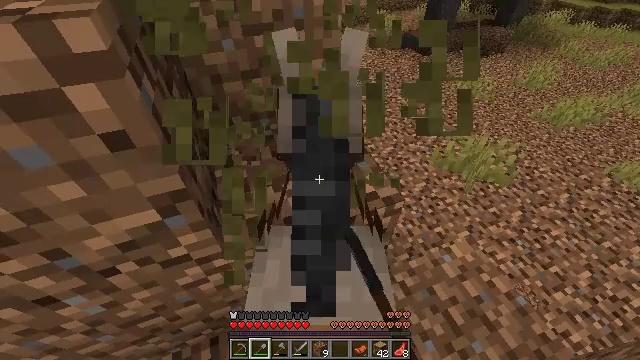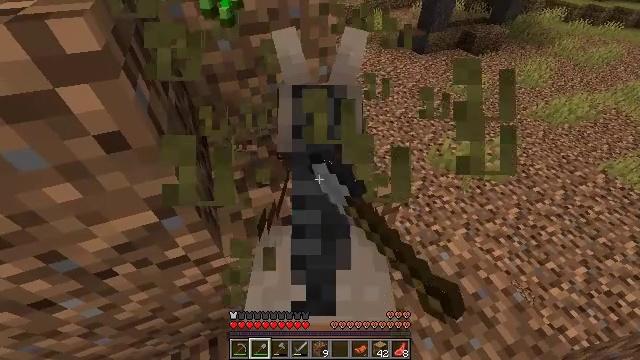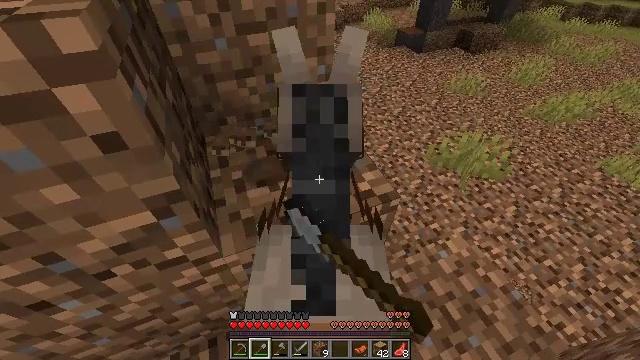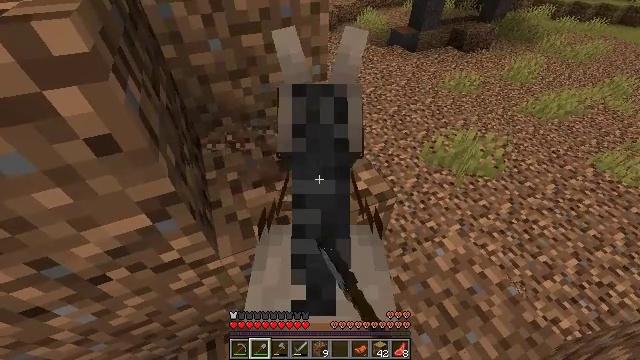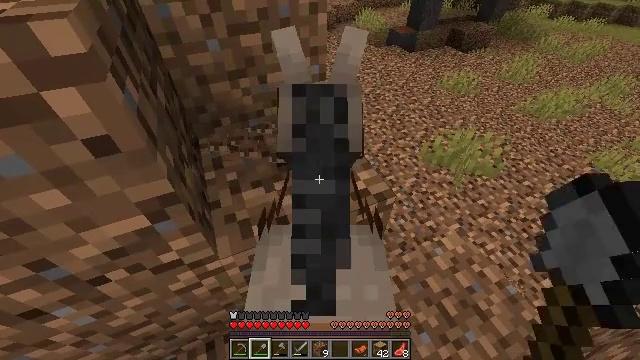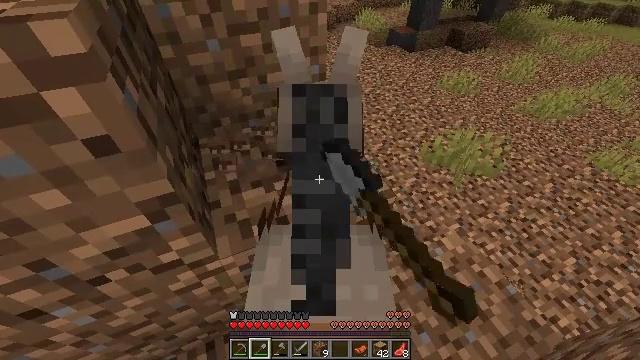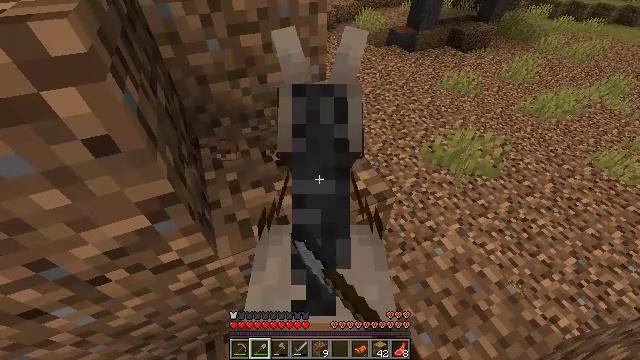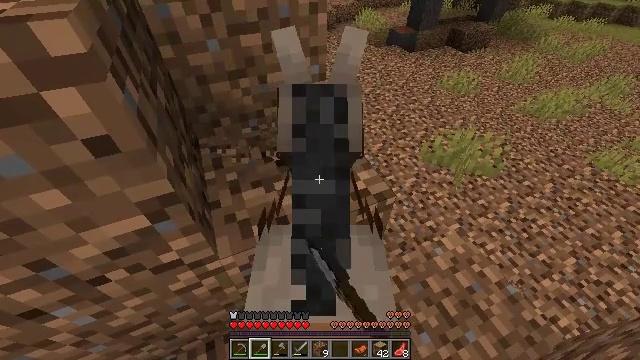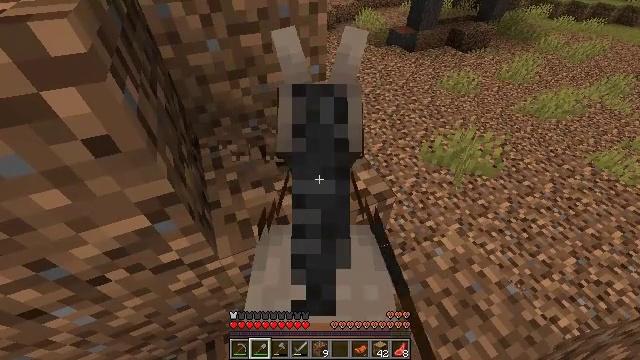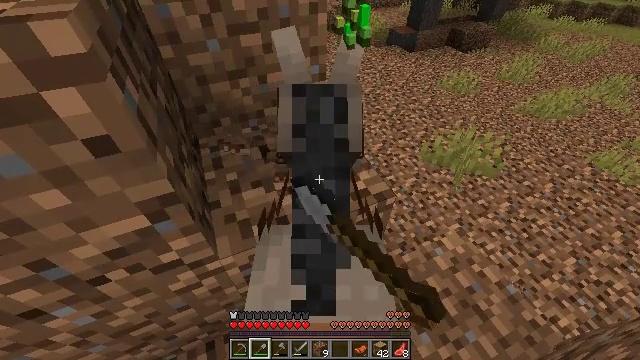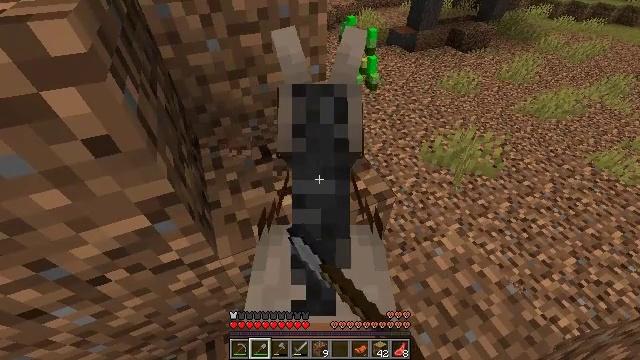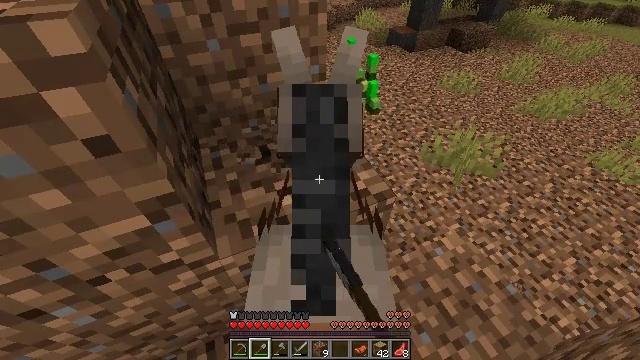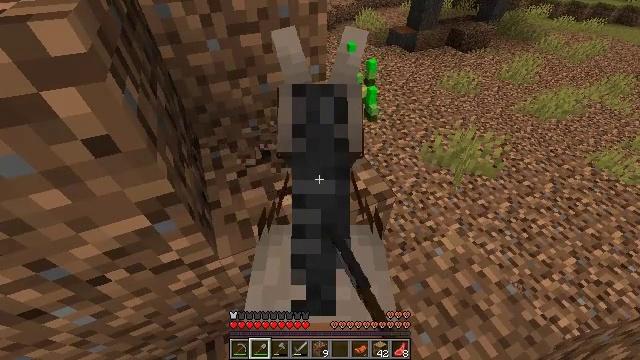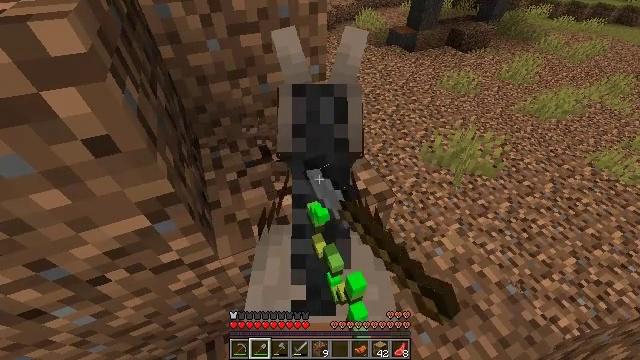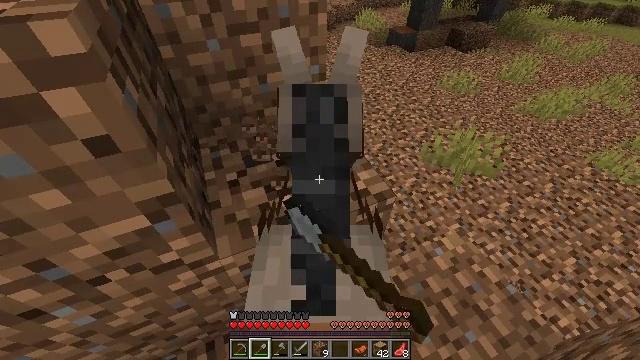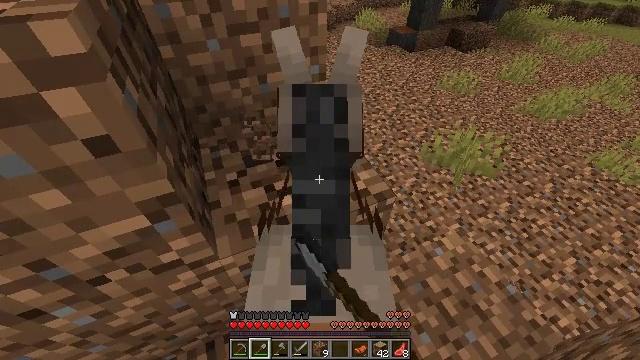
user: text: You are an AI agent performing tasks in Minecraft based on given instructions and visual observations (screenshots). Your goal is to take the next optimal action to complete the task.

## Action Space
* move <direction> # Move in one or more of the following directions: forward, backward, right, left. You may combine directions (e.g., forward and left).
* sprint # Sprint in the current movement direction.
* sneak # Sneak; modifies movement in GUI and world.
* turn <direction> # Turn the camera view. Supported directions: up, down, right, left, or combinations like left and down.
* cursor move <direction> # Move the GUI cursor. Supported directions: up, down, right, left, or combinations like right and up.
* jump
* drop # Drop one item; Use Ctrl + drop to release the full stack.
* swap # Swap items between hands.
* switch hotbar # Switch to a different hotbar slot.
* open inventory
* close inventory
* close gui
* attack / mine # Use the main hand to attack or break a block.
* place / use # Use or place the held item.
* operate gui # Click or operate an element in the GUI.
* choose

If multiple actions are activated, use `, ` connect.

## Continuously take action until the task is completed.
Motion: motion action
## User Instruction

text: Collect coarse dirt blocks.
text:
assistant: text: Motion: attack / mine
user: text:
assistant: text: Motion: attack / mine
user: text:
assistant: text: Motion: attack / mine
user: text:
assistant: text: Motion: attack / mine
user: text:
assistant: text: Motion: attack / mine
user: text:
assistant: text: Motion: attack / mine
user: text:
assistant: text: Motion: attack / mine
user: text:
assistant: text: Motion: attack / mine
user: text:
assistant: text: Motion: attack / mine
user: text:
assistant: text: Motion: attack / mine
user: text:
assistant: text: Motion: attack / mine
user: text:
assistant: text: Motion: attack / mine
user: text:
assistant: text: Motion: attack / mine
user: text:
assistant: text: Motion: attack / mine
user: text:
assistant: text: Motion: attack / mine
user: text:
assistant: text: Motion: attack / mine
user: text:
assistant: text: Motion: attack / mine
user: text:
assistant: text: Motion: attack / mine
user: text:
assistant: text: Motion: attack / mine
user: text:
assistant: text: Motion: attack / mine
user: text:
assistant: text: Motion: attack / mine
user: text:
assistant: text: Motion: attack / mine
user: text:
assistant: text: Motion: attack / mine
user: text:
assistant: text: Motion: attack / mine
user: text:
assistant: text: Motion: attack / mine
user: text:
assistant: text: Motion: attack / mine